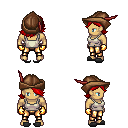
a pixel art fantasy rpg character, male body template, human, tanned skin, white pirate shirt, gold greaves, red swoop hairstyle, leather cap, gold gloves, gray slippers, four views (front, back, left, right), 2x2 character sprite sheet, small pixel art, hard edges, no anti-aliasing